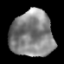
Tissue: lung
Cell type: Epithelial cells
Senescence score: 0.1825
Nuclear area (px): 1931
Mean DAPI intensity: 132.224